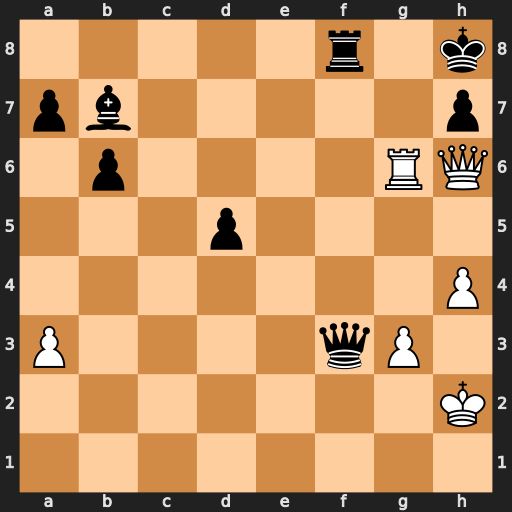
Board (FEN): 5r1k/pb5p/1p4RQ/3p4/7P/P4qP1/7K/8
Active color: w
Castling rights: -
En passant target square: -
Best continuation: Qg7#